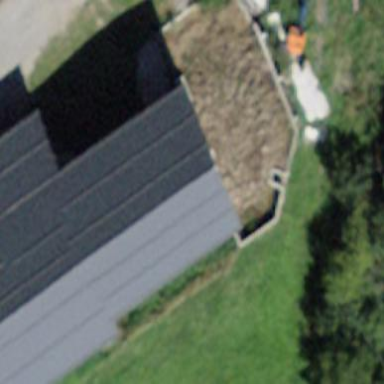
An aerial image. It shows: Rural barn.